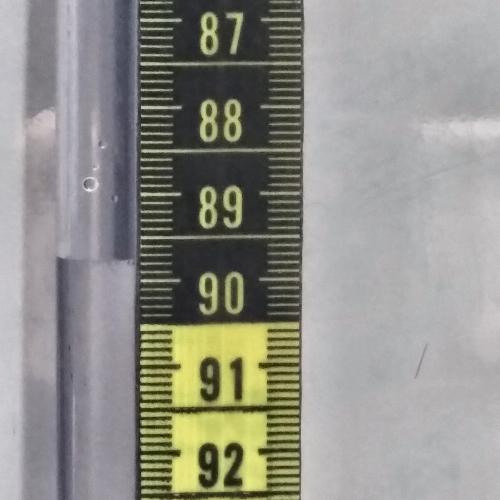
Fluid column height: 89.8 cm